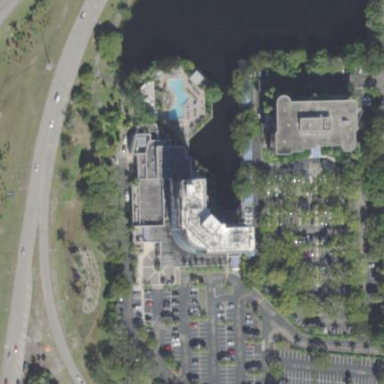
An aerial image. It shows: Hotel building for tourism.